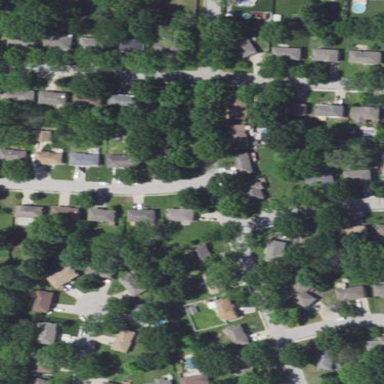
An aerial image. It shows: Residential area consisting of single-family homes.